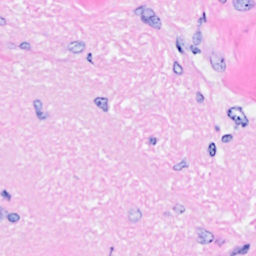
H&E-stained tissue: Breast